Question: Assume I have 2 urls pointing to one website, just use site binding, example:
'''
productname1.company.com
productname2.company.com
'''
Our web application does single sign on to Azure Active Directory, and in Azure Application Configuration, I have put:
'''
productname1.company.com
'''
for SIGN-ON URL and REPLY URL:

If user comes to 'productname1.company.com', the Azure single sign on authentication works perfectly.
But if user comes to 'productname2.company.com', it does not work at all and redirect to login page of 'productname1.company.com'.
How do I configure to make it works with 'productname2.company.com', I am using OWIN OpenIdConnect to do single sign on with Azure AD.
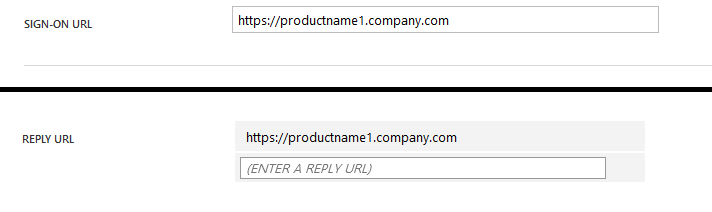
Answer: You can add 'productname2.company.com' as a second Reply URL, and then have your app specify the appropriate Reply URL when it redirects to AAD.
You can do this in the 'RedirectToIdentityProvider' Notification within the 'OpenIdConnectAuthenticationOptions' used to configure OWIN OpenID Connect.
'''
app.UseOpenIdConnectAuthentication(
new OpenIdConnectAuthenticationOptions
{
Notifications = new OpenIdConnectAuthenticationNotifications()
{
RedirectToIdentityProvider = (context) =>
{
// This ensures that the address used for sign in and sign out is picked up dynamically from the request
// this allows you to deploy your app (to Azure Web Sites, for example) without having to change settings
// Remember that the base URL of the address used here must be defined as a Redirect URI in Ping beforehand.
string appBaseUrl = context.Request.Scheme + "://" + context.Request.Host + context.Request.PathBase;
string currentUrl = context.Request.Scheme + "://" + context.Request.Host + context.Request.Path;
context.ProtocolMessage.RedirectUri = currentUrl;
context.ProtocolMessage.PostLogoutRedirectUri = appBaseUrl;
}
}
}
'''